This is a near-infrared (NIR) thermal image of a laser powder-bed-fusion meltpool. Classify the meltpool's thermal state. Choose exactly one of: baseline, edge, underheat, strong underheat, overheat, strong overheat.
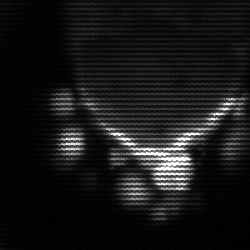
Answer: baseline